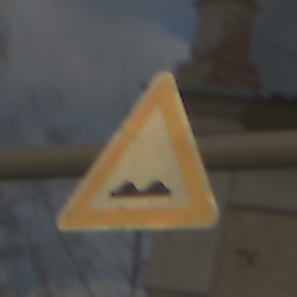
Verkehrszeichen: UnebeneFahrbahn
Umgebung: Outdoor, Nature
Tageszeit: MorningAfternoon
Wetter: PartlyCloudy
Licht: Natural
Jahreszeit: Autumn
Kontrast: LowContrast